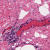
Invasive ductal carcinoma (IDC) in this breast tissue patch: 0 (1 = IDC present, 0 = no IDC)